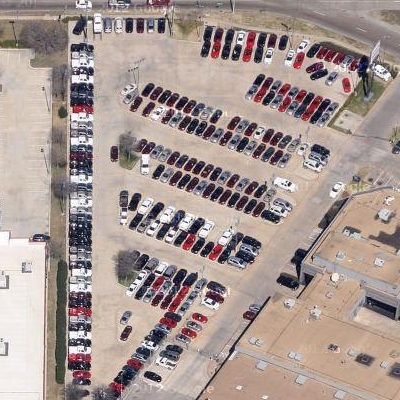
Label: gParking